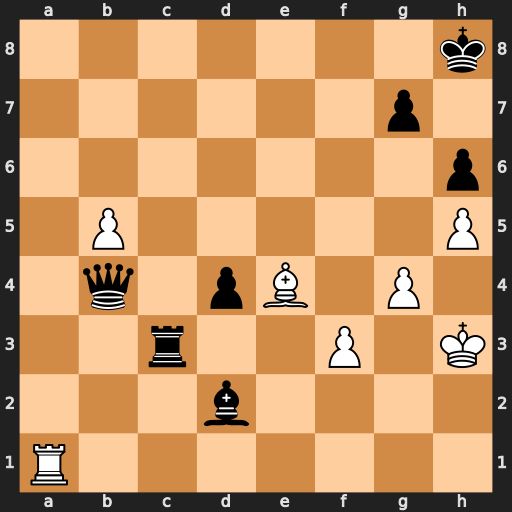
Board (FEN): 7k/6p1/7p/1P5P/1q1pB1P1/2r2P1K/3b4/R7
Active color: w
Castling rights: -
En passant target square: -
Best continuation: Ra8+ Rc8 Rxc8+ Qf8 Rxf8#